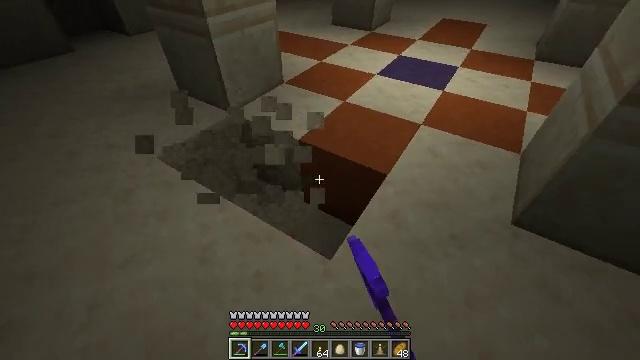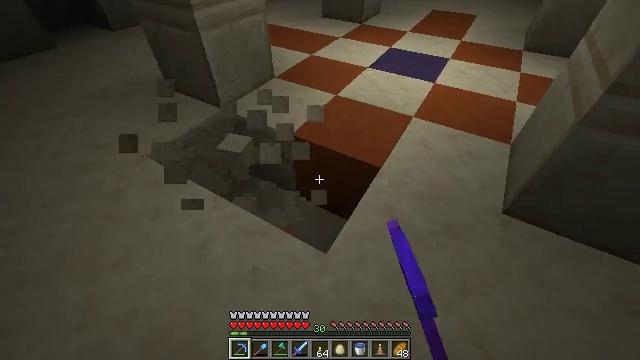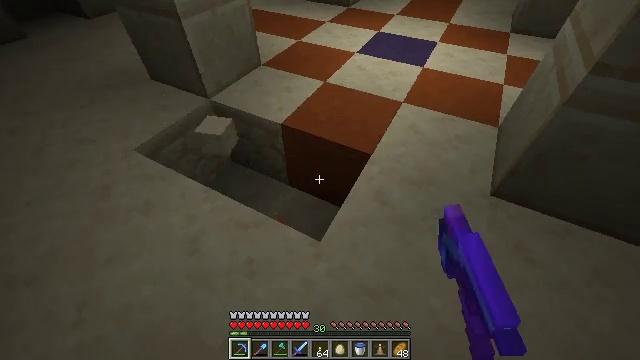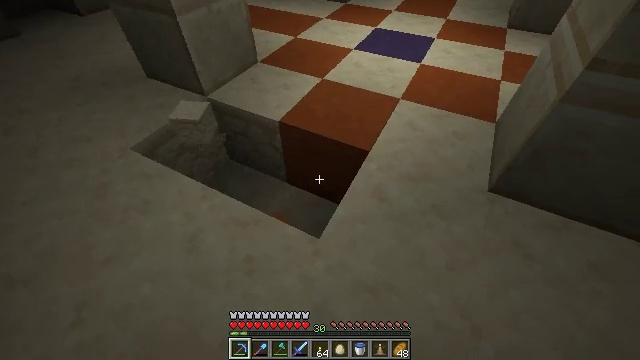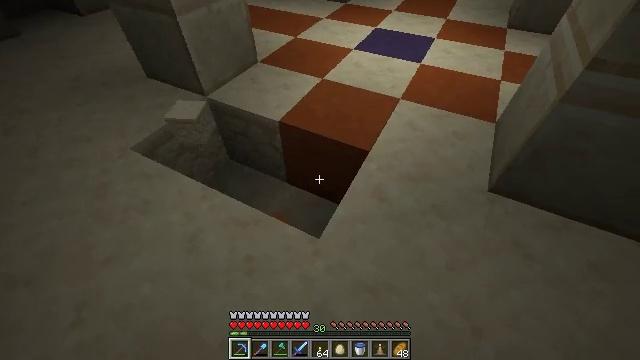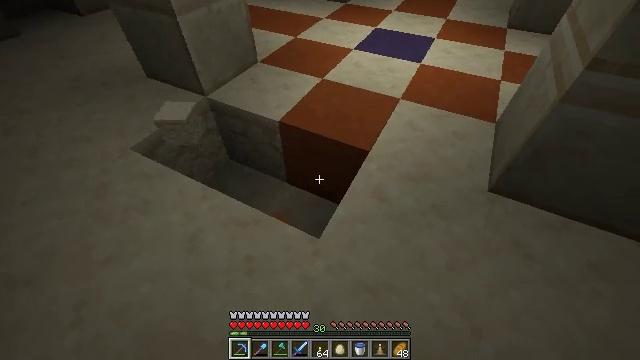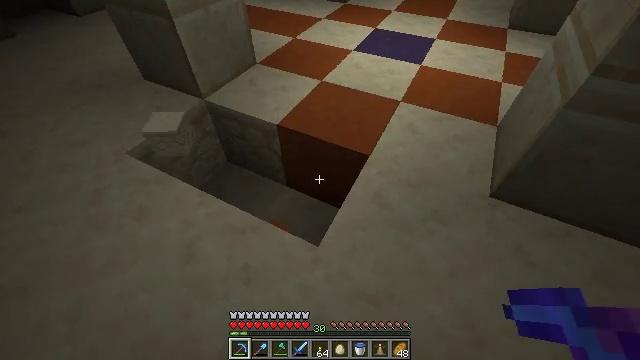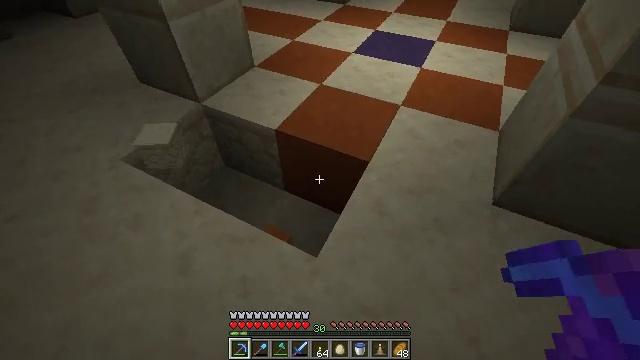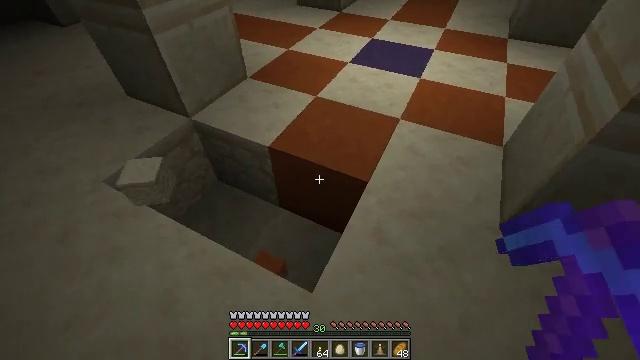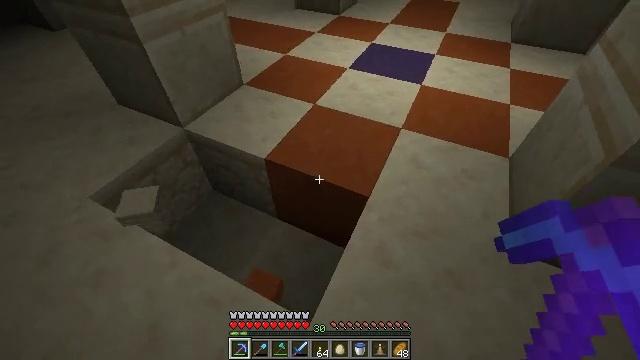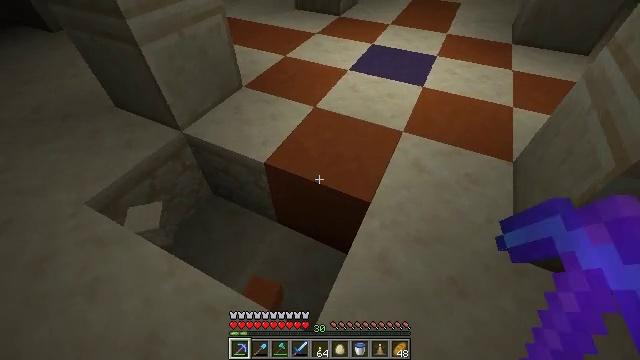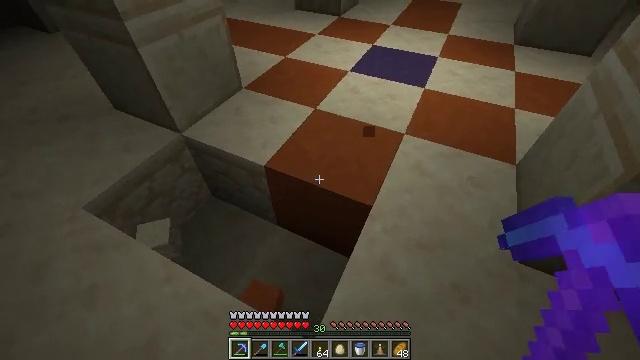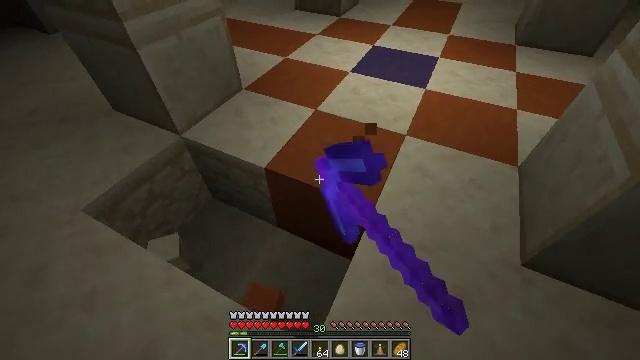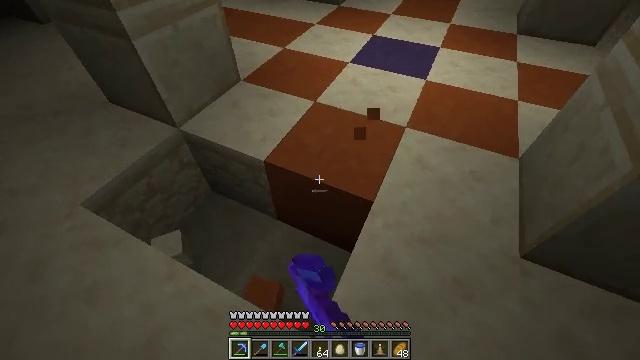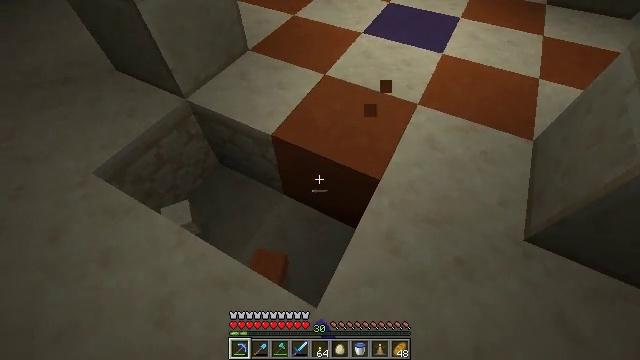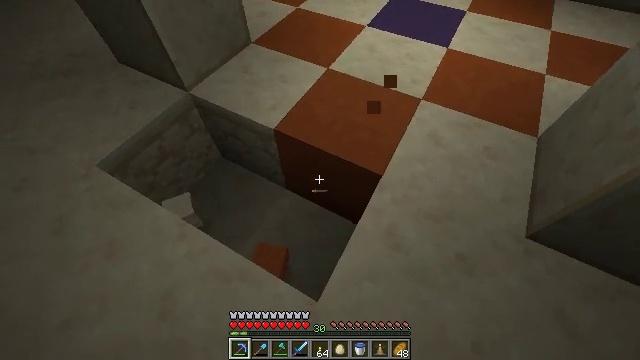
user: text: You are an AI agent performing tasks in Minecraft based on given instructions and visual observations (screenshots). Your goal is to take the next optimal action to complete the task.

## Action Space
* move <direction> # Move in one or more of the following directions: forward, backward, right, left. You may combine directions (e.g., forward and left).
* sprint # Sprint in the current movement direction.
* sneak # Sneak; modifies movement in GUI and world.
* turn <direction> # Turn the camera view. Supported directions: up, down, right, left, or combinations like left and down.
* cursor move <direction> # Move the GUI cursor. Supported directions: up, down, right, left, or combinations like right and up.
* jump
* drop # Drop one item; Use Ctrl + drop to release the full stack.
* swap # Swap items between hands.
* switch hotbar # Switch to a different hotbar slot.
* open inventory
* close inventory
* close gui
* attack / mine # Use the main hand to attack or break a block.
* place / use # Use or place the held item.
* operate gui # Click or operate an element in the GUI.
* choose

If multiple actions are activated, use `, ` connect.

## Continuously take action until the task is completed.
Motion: motion action
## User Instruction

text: Break the orange terracotta for materials.
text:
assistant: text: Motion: turn right and down
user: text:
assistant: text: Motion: turn right and down
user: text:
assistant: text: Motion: no_op
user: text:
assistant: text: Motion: no_op
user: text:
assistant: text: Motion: no_op
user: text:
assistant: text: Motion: move forward
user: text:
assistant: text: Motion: move forward
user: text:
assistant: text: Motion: move forward
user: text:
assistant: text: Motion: no_op
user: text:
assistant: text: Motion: no_op
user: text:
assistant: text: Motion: attack / mine
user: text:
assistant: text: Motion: attack / mine
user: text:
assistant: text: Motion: turn down
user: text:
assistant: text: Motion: turn left and down
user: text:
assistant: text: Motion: turn down
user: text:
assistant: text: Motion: no_op
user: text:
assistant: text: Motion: no_op
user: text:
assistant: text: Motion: turn left
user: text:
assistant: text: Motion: no_op
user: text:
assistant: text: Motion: no_op
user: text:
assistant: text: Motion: no_op
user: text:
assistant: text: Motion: turn right and up
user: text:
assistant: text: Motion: turn right and up
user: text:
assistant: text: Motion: turn right
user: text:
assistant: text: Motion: attack / mine
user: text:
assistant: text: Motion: attack / mine
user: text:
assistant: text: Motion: attack / mine
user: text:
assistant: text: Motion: attack / mine
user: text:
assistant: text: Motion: attack / mine
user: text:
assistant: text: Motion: no_op